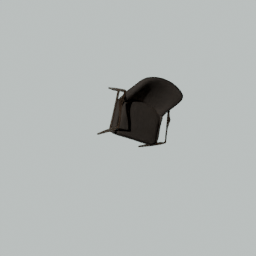
Label: furniture